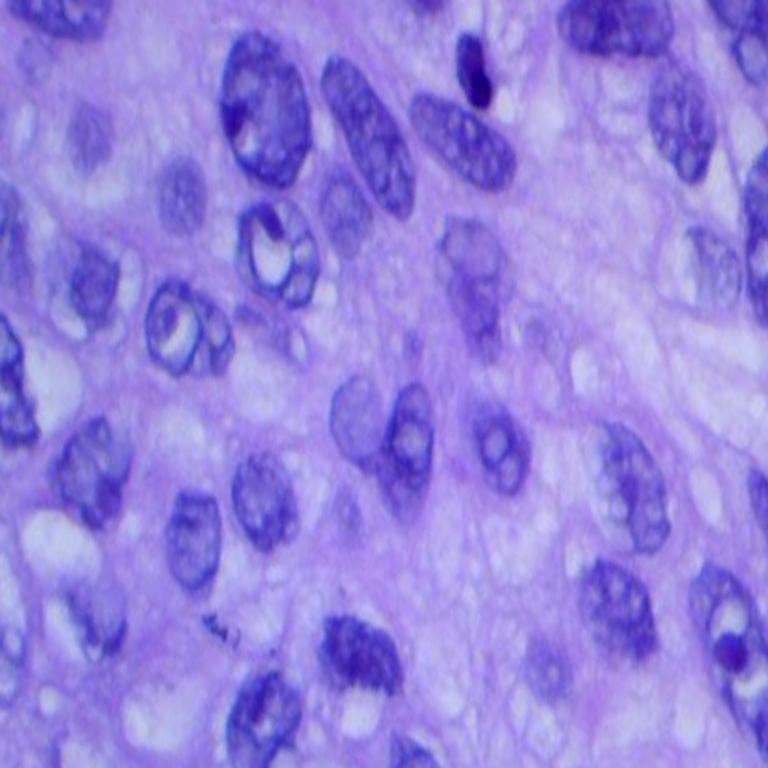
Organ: lung
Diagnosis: squamous carcinomas